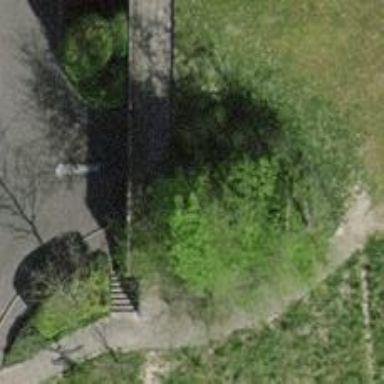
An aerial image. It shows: Driveway tunnel under the road.